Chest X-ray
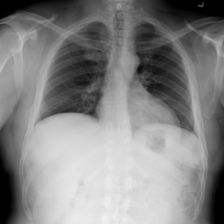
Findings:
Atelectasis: negative
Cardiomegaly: negative
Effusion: negative
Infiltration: positive
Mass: negative
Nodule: negative
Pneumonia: negative
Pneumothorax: negative
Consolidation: negative
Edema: negative
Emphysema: negative
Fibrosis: negative
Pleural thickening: negative
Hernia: negative